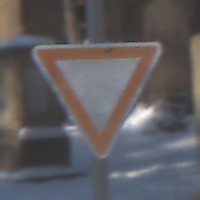
Verkehrszeichen: VorfahrtGewaehren
Umgebung: Outdoor, Special
Tageszeit: MorningAfternoon
Wetter: Clear
Licht: Natural
Jahreszeit: Winter
Kontrast: HighContrast